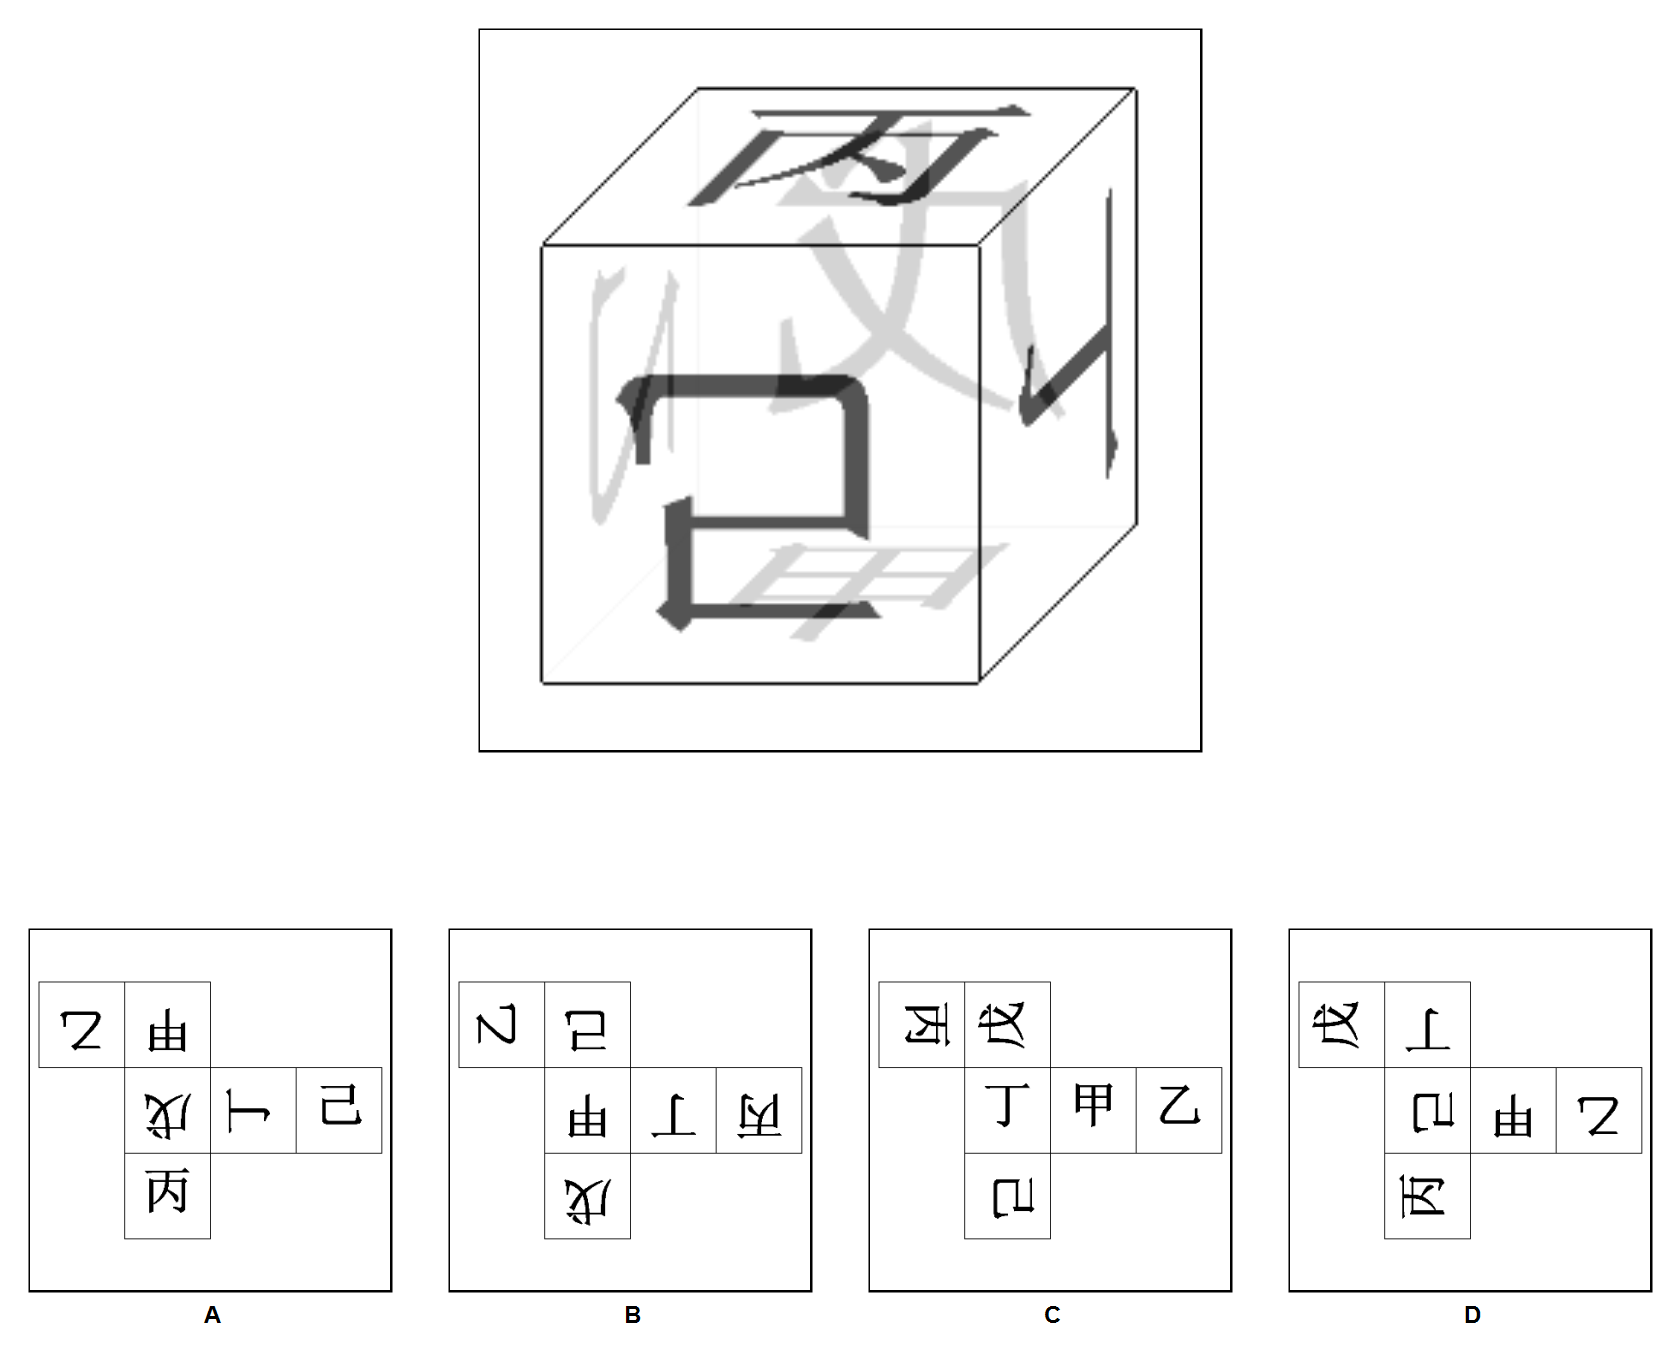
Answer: D